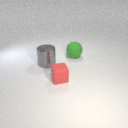
large gray metal cylinder behind small red rubber cube